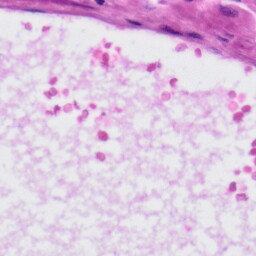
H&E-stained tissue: Liver